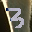
Label: 3